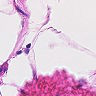
Metastatic tissue present: no